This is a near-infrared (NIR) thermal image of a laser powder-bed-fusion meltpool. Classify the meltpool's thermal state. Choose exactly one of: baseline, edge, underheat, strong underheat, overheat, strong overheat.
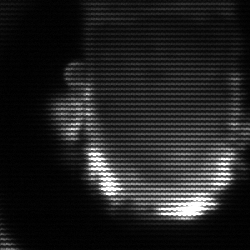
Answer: baseline